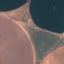
Land use / land cover class: AnnualCrop